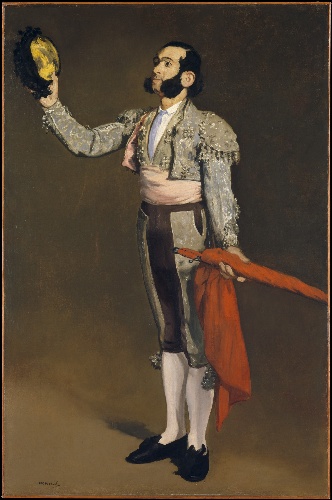
Title: A Matador
Artist: Edouard Manet
Artist bio: French, Paris 1832–1883 Paris
Date: 1866–67
Object type: Painting
Classification: Paintings
Medium: Oil on canvas
Dimensions: 67 3/8 x 44 1/2 in. (171.1 x 113 cm)
Department: European Paintings
Credit line: H. O. Havemeyer Collection, Bequest of Mrs. H. O. Havemeyer, 1929
Accession year: 1929
Repository: Metropolitan Museum of Art, New York, NY
Tags: Men|Portraits